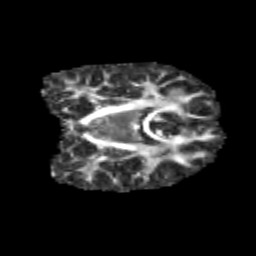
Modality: FA
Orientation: coronal
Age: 12
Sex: female
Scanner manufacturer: siemens
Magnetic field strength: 3 T
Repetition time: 3.8 s
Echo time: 0.07 s